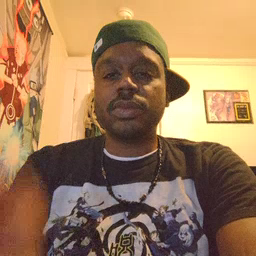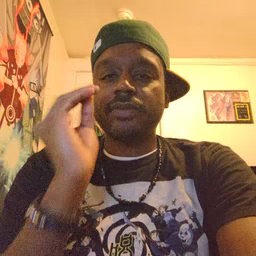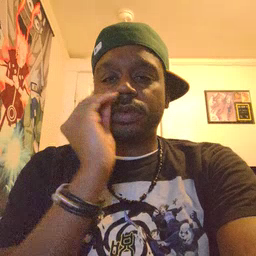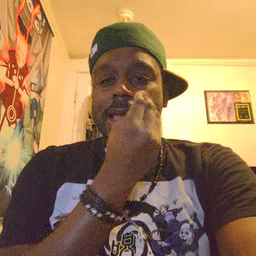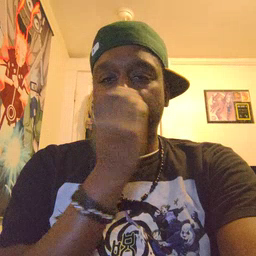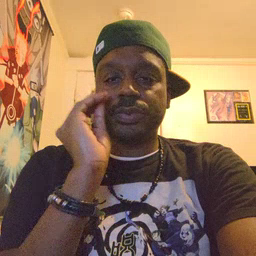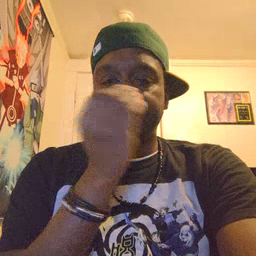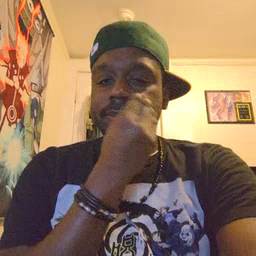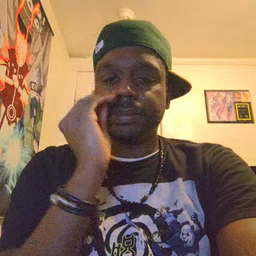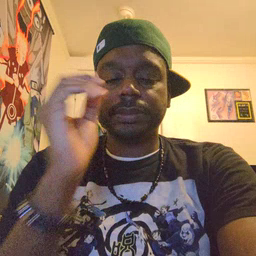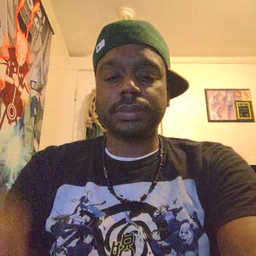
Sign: flower